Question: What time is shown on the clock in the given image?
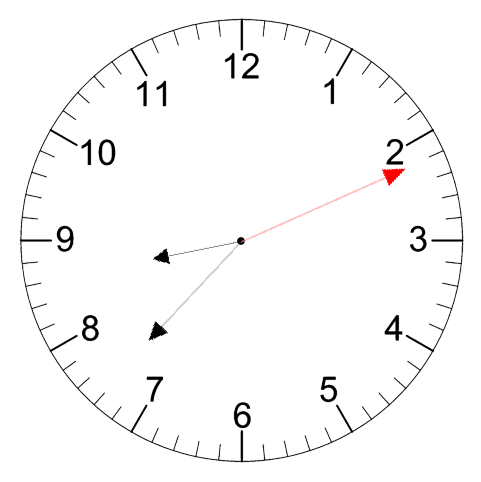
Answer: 08:37:11